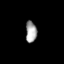
Tissue: lung
Cell type: Epithelial cells
Senescence score: 0.1546
Nuclear area (px): 229
Mean DAPI intensity: 164.297